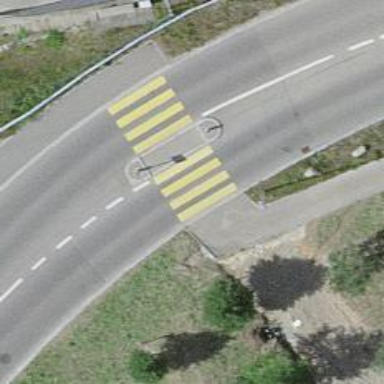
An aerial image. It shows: Uncontrolled road crossing with pedestrian island.